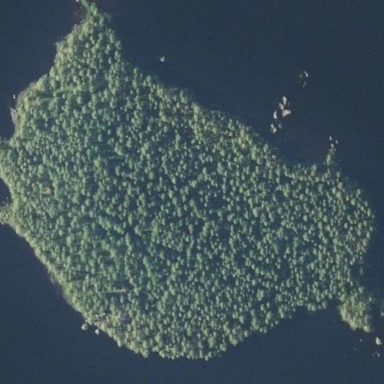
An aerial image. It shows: Islet.